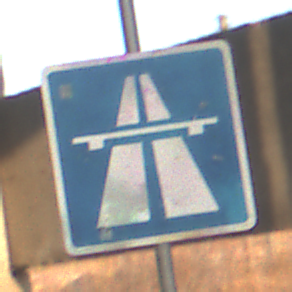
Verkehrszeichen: Autobahn
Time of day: SunriseSunset
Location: Roofed (Suburban)
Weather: Clear
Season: NotSpecified
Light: Natural